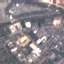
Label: Industrial